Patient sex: M
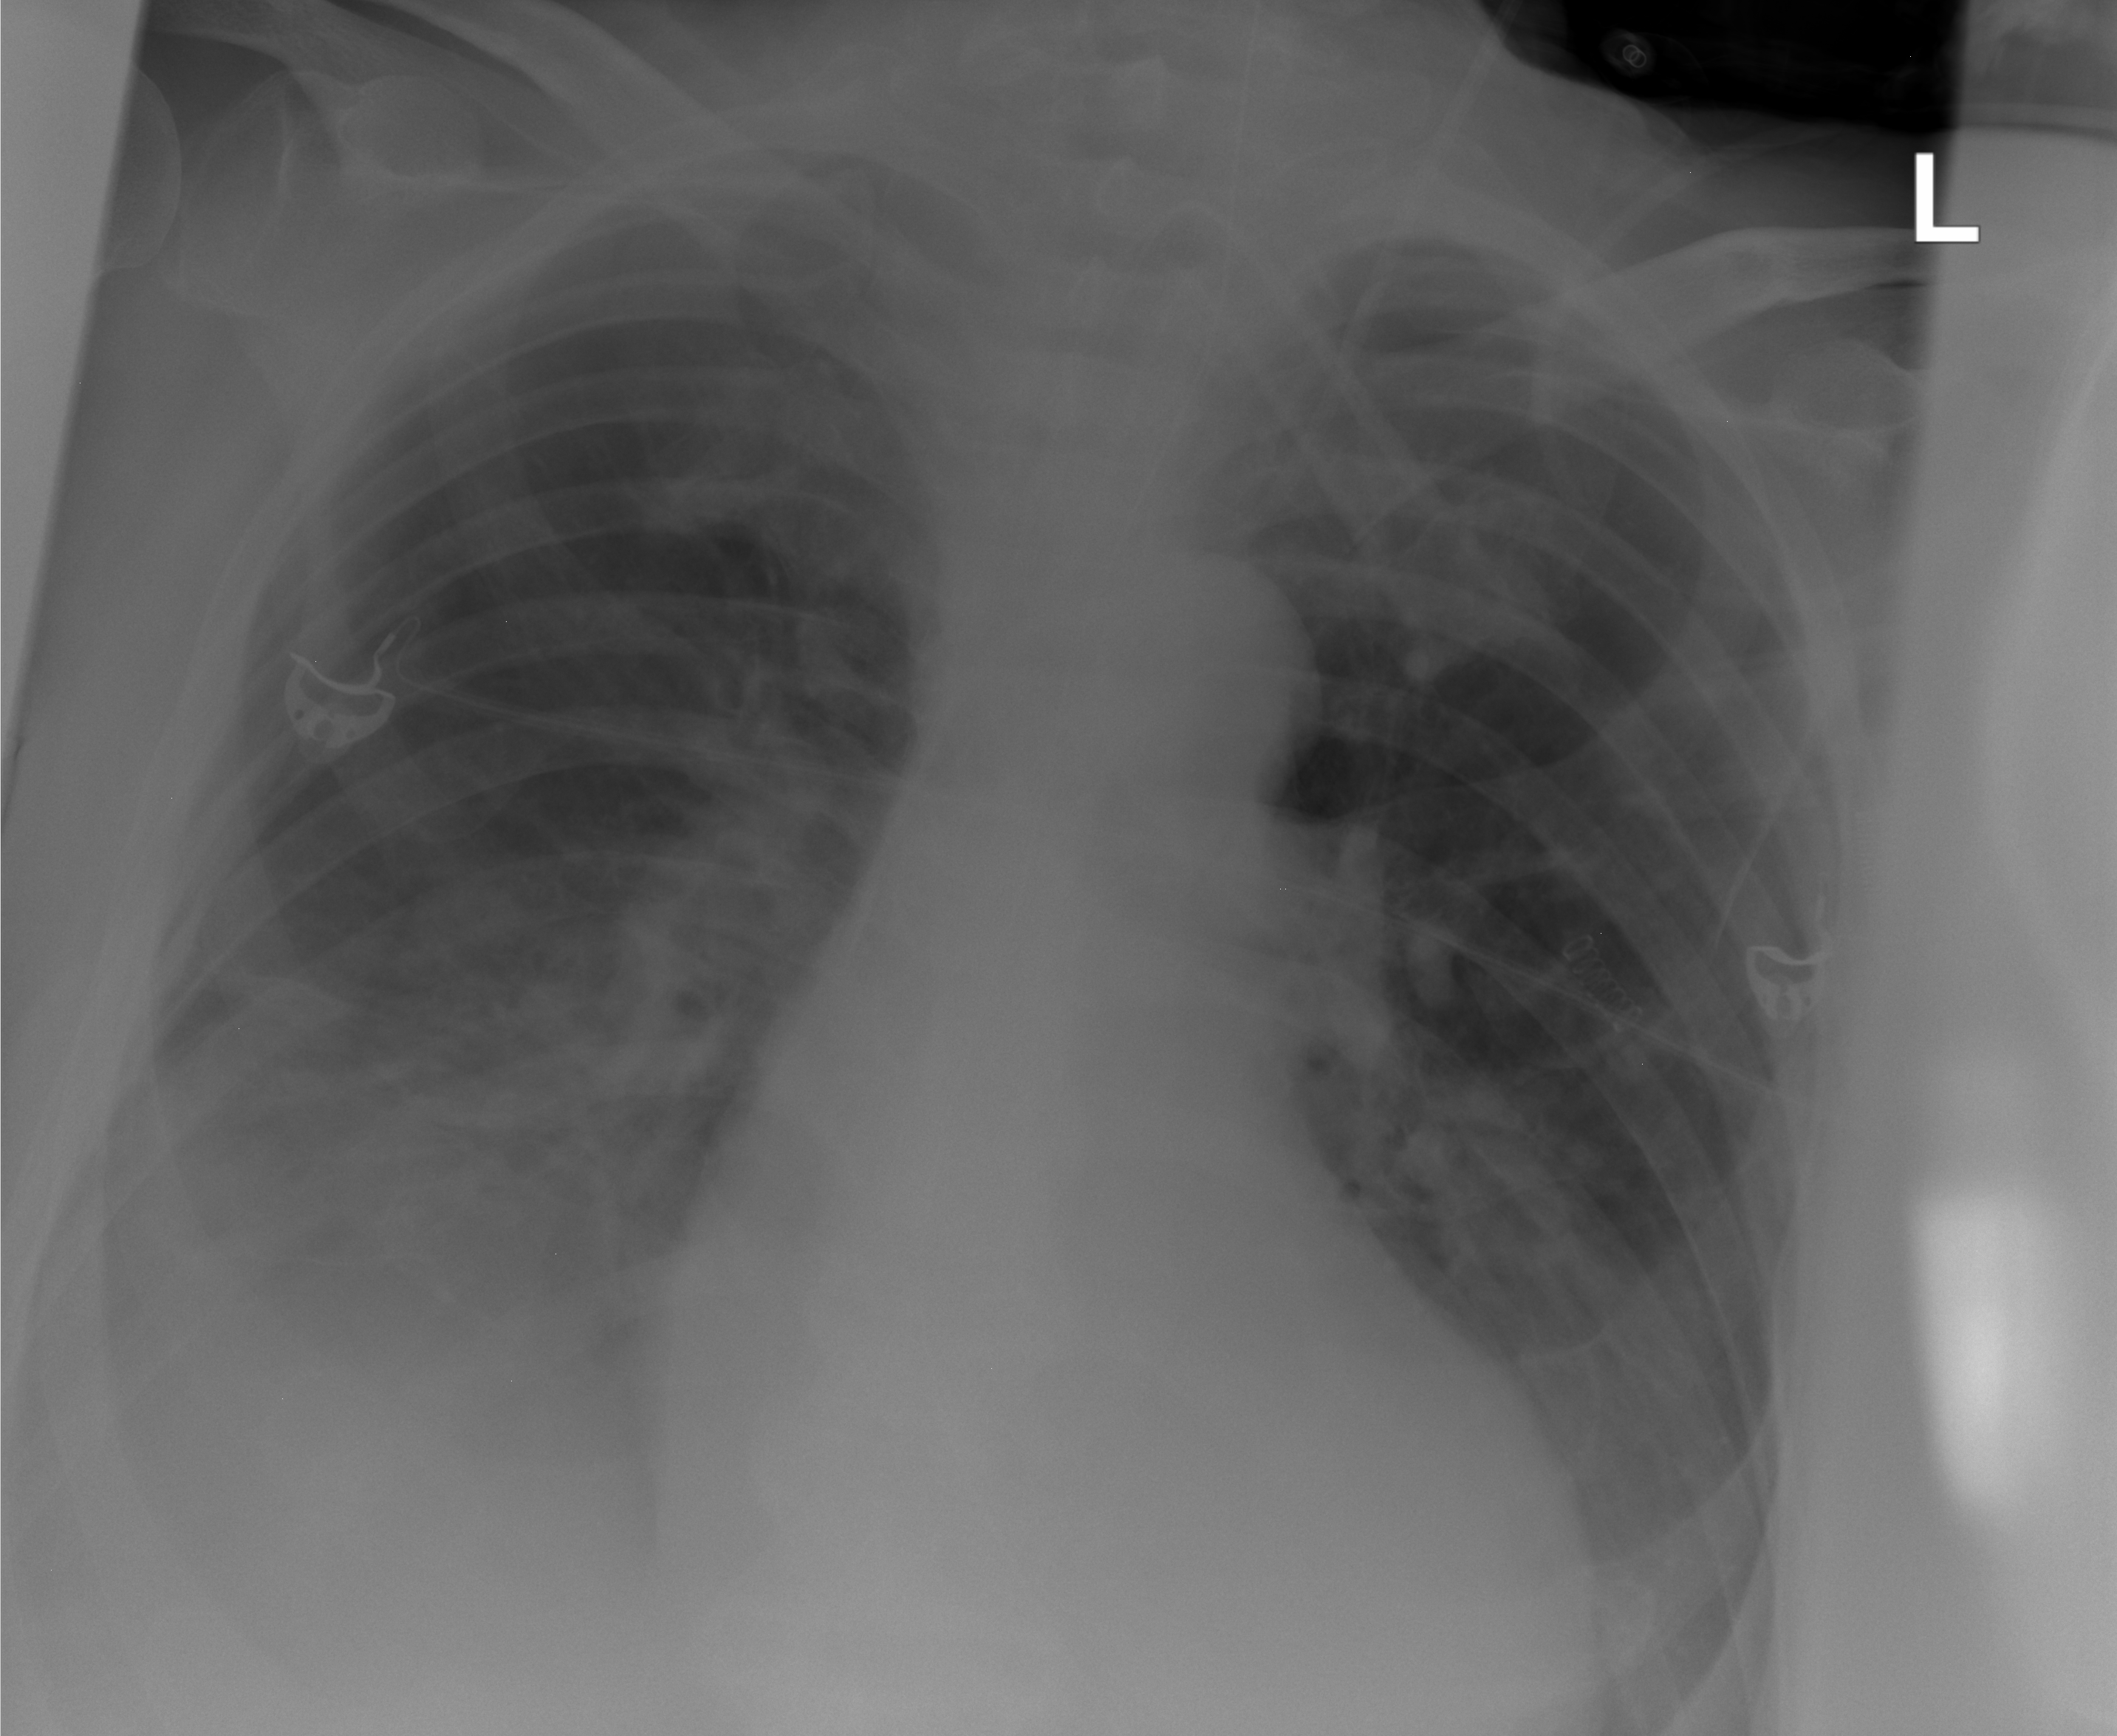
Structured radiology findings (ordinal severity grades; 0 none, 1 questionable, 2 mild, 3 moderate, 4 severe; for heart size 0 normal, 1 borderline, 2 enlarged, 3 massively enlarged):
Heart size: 2
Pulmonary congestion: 2
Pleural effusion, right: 3
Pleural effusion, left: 2
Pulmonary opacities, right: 2
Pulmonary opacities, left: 0
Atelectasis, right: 3
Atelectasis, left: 2